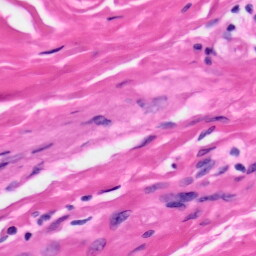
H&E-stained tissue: Skin